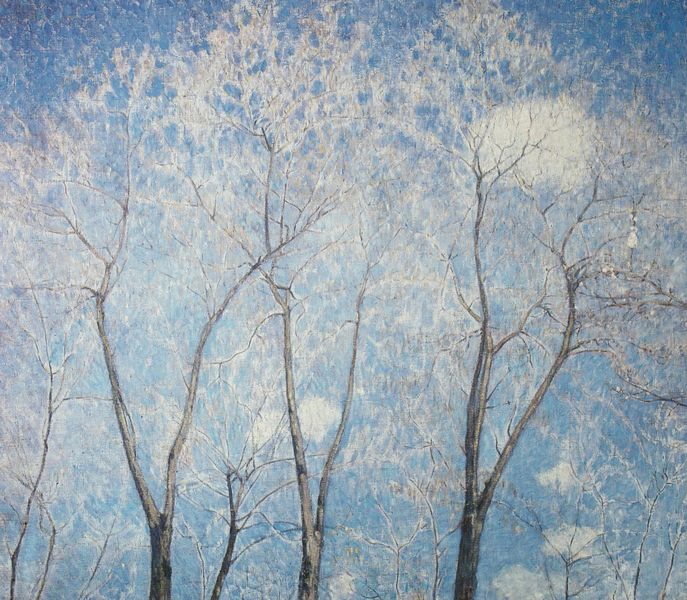
Titel: Akazien im Frühjahr
Künstler: Michail Larionow
Standort: St. Petersburg
Institution: Russisches Museum
Schlagwörter: baum, blau, blätter, dunkel, himmel, weiß, wolken, baumstämme, bäume, landschaft, äste, grau, hell, licht, schwarz, eis, schnee, wolke, ast, baumstamm, natur, stamm, zweige, wald, perspektive, hart, kahl, herbst, winter, stämme, baumkrone, baumkronen, foto, oben, zweig, idyllisch, negativ, landschaftsbild, geäst, rinde, blattlos, frost, wipfel, kronen, eisig, wintertag